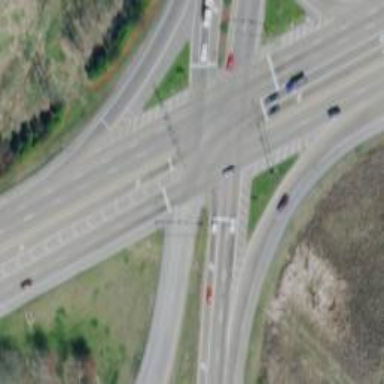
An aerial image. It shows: Trunk link highway.